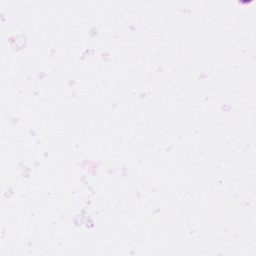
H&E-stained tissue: Breast